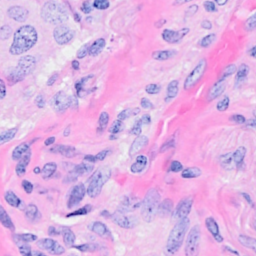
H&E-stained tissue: Breast